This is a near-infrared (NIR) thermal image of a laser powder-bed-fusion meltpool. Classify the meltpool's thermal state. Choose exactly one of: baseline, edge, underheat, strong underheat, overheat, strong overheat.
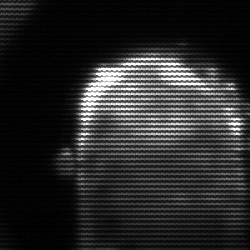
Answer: baseline